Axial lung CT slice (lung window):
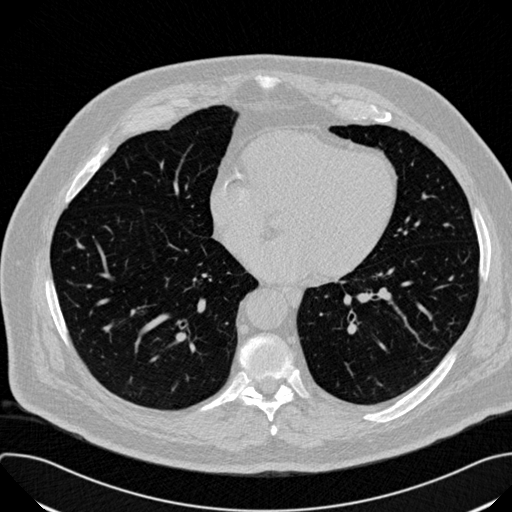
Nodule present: no